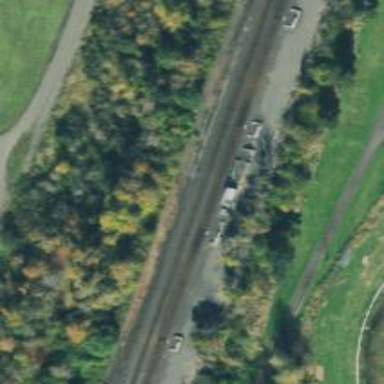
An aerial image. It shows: Railroad crossover.